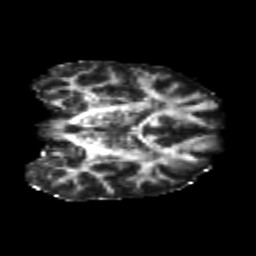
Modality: FA
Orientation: coronal
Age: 20
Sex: male
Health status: healthy
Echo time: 0.074 s